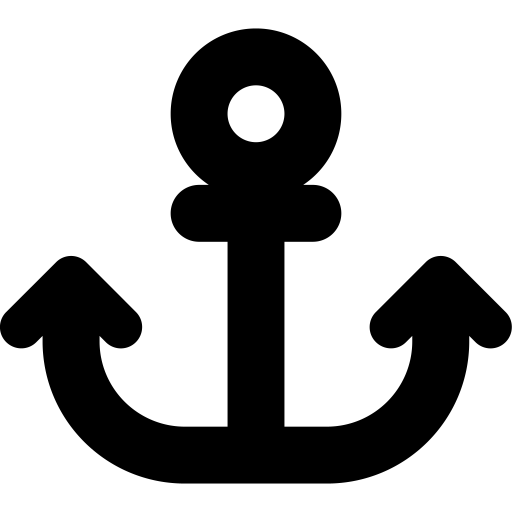
Tags: icon, FontAwesome, fa-icon, solid, anchor